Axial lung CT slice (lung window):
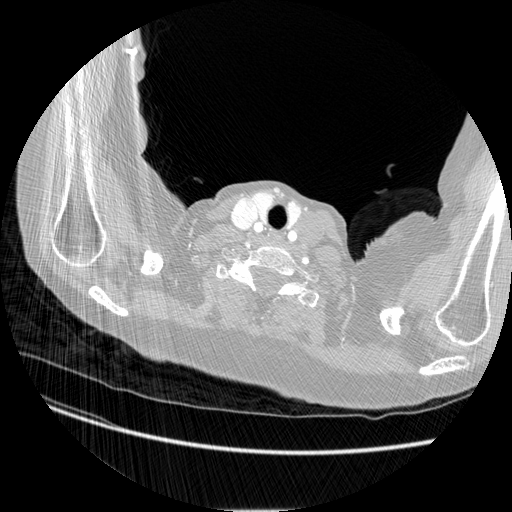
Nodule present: no